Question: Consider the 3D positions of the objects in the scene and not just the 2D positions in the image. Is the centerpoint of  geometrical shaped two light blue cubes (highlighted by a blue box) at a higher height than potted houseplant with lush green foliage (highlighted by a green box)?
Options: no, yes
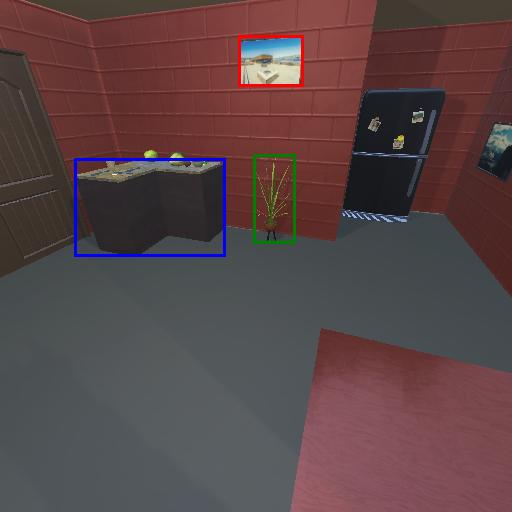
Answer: no